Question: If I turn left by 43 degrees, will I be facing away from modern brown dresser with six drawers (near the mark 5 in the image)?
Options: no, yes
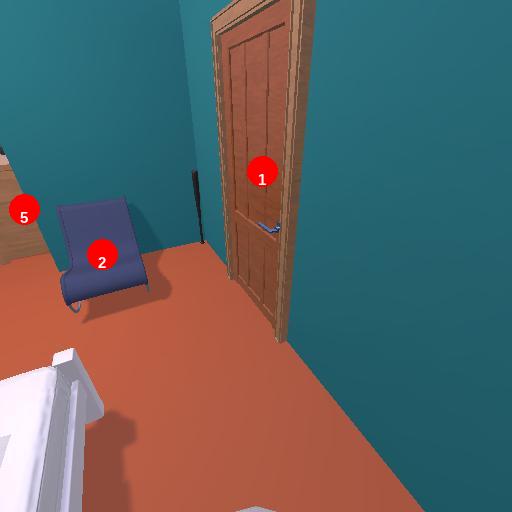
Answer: no